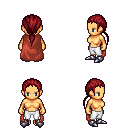
a pixel art fantasy rpg character, female body template, human, tanned skin, maroon cape, white pants, brunette ponytail hairstyle, metal boots, four views (front, back, left, right), 2x2 character sprite sheet, small pixel art, hard edges, no anti-aliasing